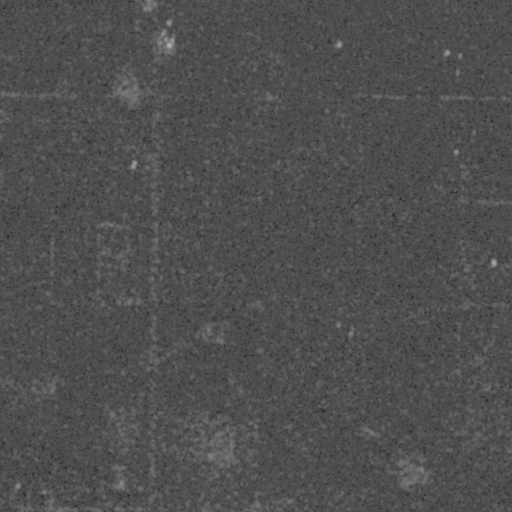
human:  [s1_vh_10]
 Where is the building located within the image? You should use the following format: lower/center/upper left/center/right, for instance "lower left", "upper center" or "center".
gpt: The building is located in the upper left of the image.
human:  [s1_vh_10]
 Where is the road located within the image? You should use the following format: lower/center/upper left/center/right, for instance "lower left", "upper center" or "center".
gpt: There is no road in the image.

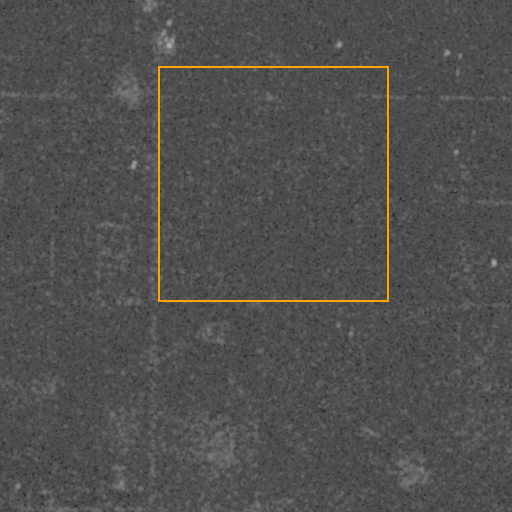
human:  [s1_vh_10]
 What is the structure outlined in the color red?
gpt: There is no red outline.
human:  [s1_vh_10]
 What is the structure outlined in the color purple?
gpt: There is no structure outlined in purple.